Question: I am trying to extract a substring which has a random position from different strings. The substing is not a fixed value but a "T" and then four numberals e.g. T6000.

As you can see in this image there are a number of machines names where most of them contain a T number. The T number is also different in almost all of the cases. The column of the machines names is "E". First number (T6000) is in E16, last is in E25.
Using my code:
'''
For Ipattern = 16 To NumofMachines + 15 Step 1
TNUMcell = Dsht.Range("E" & Ipattern).Value
'Verify if string contains a Tnum
TNUMLikeBoolean = TNUMcell Like "*T###*"
If TNUMLikeBoolean = True Then
Do Until TNUMdone = True
TNUMchar1 = InStr(TNUMcell, "T") + 1
TNUMcharV = Mid(TNUMcell, TNUMchar1)
TNUMchecknum = IsNumeric(TNUMcharV)
If TNUMchecknum = True Then
Dsht.Range("F" & Ipattern).Value = "T" & Mid(TNUMcell, TNUMchar1, 5)
TNUMdone = True
End If
Loop
Else
Dsht.Range("F" & Ipattern).Value = "NO T"
End If
Next Ipattern
'''
It only fills in the first and the last cell of the 'export' range (F16:F25).
I have been searching for an answer quite some time. As I am (obviously) a VBA expert.
Thanks,
Wouter J
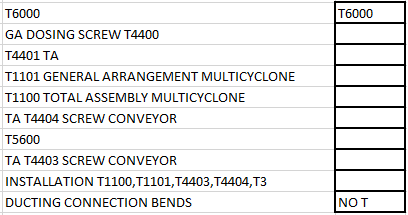
Answer: Try this code
'''
Sub Test()
Dim r As Range, i As Long, c As Long
With CreateObject("VBScript.RegExp")
.Global = True
.Pattern = "T\d{4}"
For Each r In Range("E16", Range("E" & Rows.Count).End(xlUp))
c = 6
If .Test(r.Value) Then
For i = 0 To .Execute(r.Value).Count - 1
Cells(r.Row, c).Value = .Execute(r.Value)(i)
c = c + 1
Next i
End If
Next r
End With
End Sub
'''